Question: I want to use windows notifications in python. I installed "notify2" package. It demanded to install "dbus" package as well. Following error occurred while installing the package.
How to get rid of it?

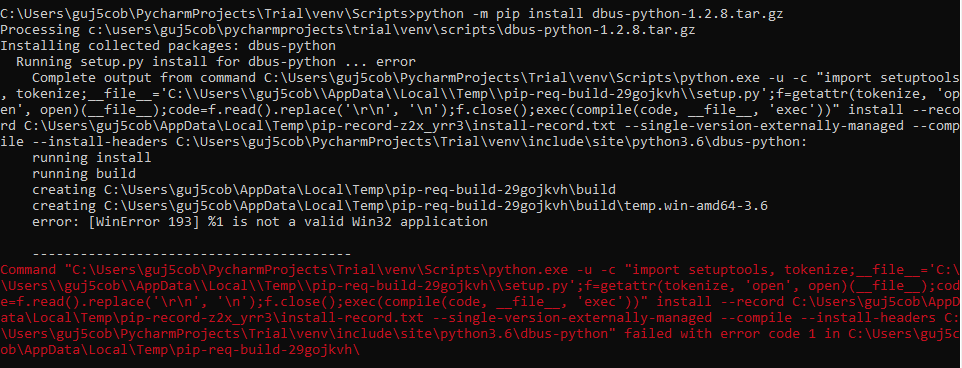
Answer: 'notify2' won't work on Windows - it's for environments using Dbus for notification messaging (mainly Linux desktop environments).
For Windows, you'll probably want the <URL> library instead.